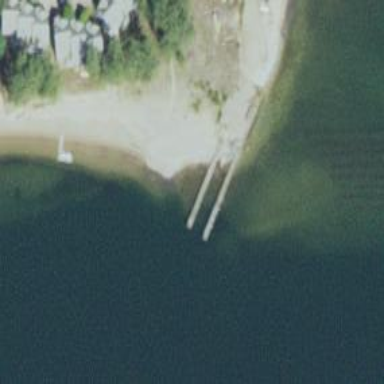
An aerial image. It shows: Ruins of old Coast Guard boathouse and launch rail system on pier.